Question: I've been trying to tackle this crash and just don't know where to begin. Can someone help me figure out how to use Xcode's tools to navigate this information properly to find the culprit? I don't even know what these details are:

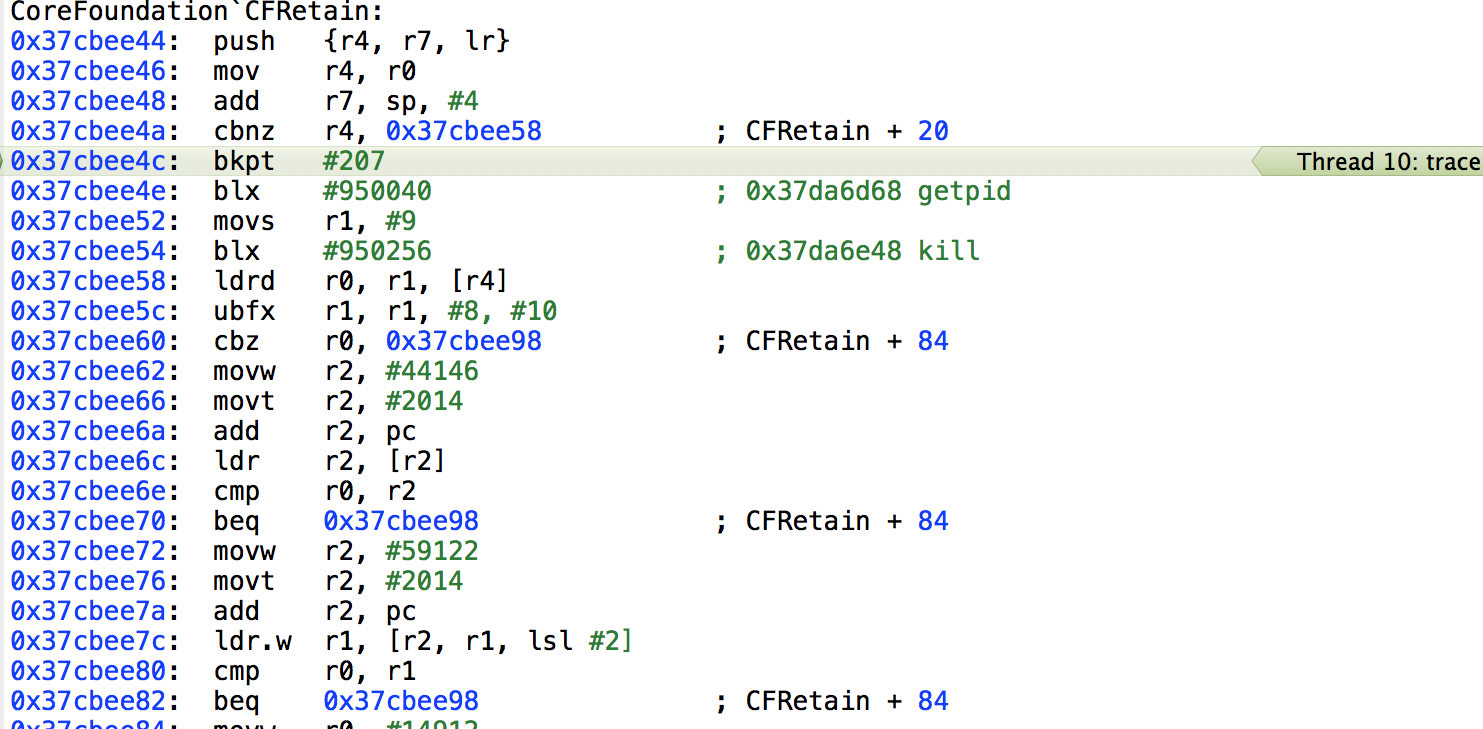
Answer: The Instruments tool should be your first port of call - particularly the leaks and allocations analyser.
To use it, select the 'Profile' option off the Product menu in Xcode.
You might like to investigate using the 'NSZombie' object which is designed to catch over-releasing of objects.
It may of course be that you're simply passing a pointer to something that is not a Core Foundation/Cocoa object where one is expected.